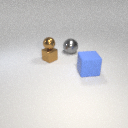
large blue rubber cube in front of small brown metal cube